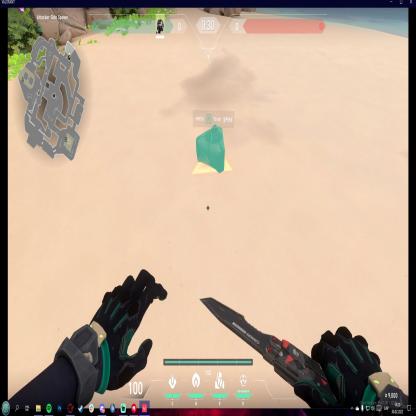
Label: dropped spike